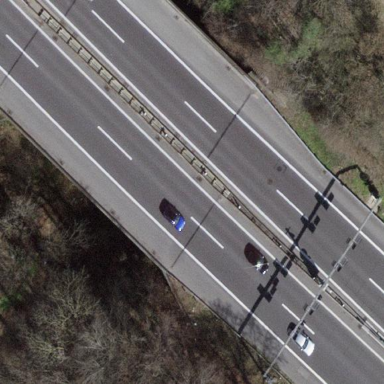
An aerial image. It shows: Man-made bridge.